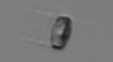
Label: Skeletonema